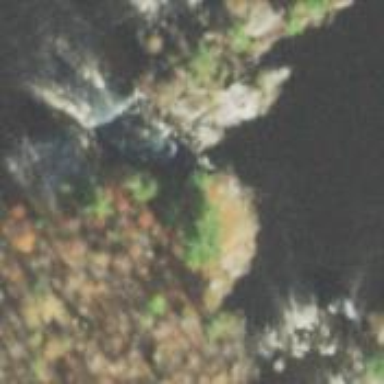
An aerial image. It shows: Beautiful waterfall.